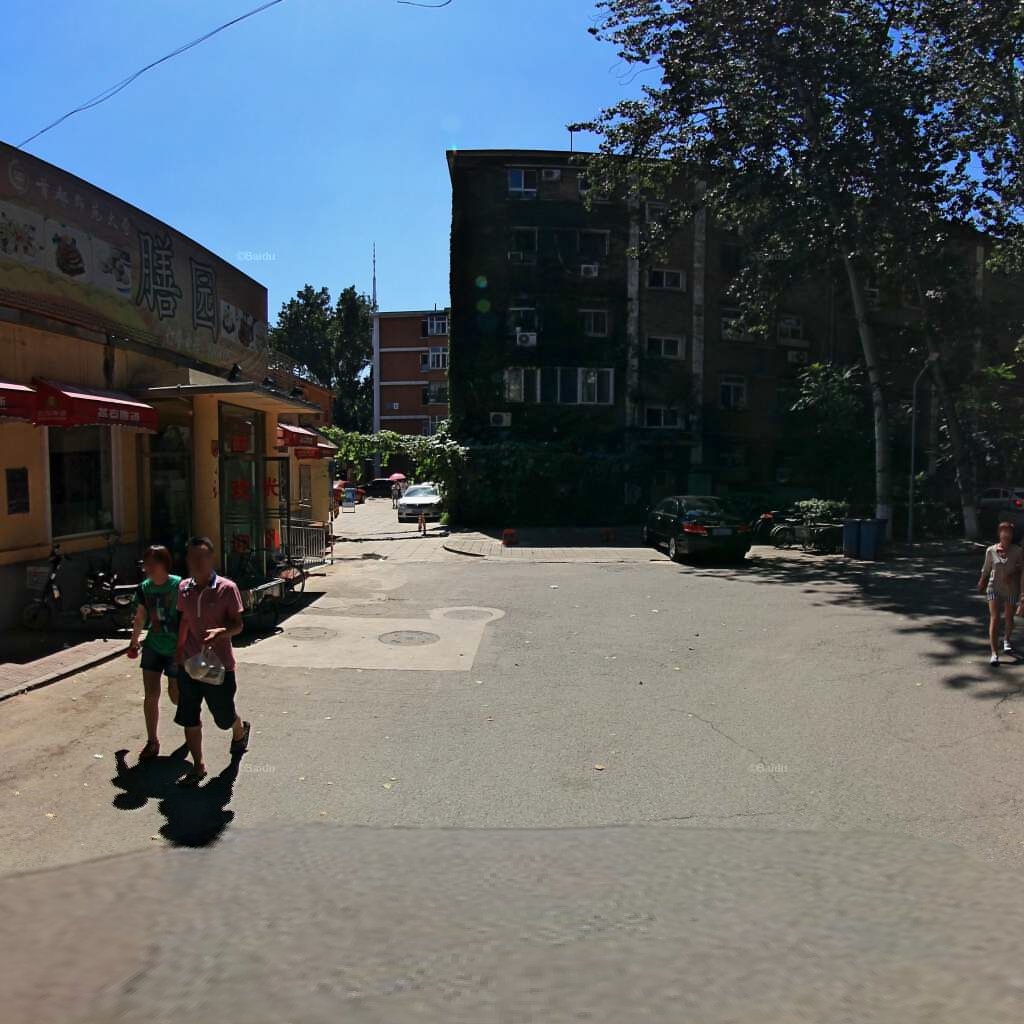
Region: Haidian
Road damage annotations: longitudinal crack, transverse crack, longitudinal crack, manhole cover, manhole cover, manhole cover, transverse crack, longitudinal crack, transverse crack